Question: I am applying CSS borders to div and I am not getting corner joins of border properly in iOS 5 as you can see in following image. Any help would be appreciated... Thanks

Following is being used to generate DIV
'''
<div id="divSelection" style="position: absolute; border:3px dashed red; z-index: 1000; width: 305px; height: 206px; left: 50px; top: 50px; -webkit-transform: rotate(-10deg); "></div>
'''
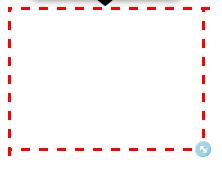
Answer: Found this, this is bug in iOS 5, for some reason, it doesn't render dashed styled css border properly.
open following link in iOS 5
<URL>
It appears only solution for now is to apply border radius with dashed border property then it will render corners properly.